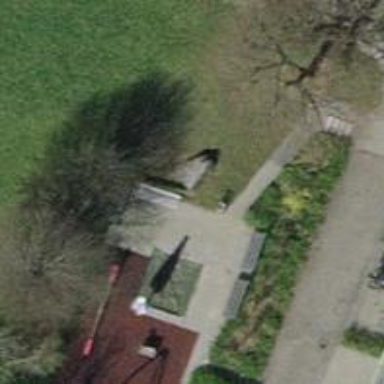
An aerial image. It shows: Bench.